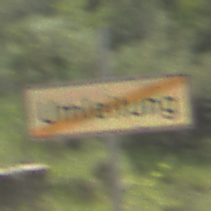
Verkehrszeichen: EndeDerUmleitungsankuendigung
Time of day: Midday
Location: Outdoor (Nature)
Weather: PartlyCloudy
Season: NotSpecified
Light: Natural